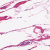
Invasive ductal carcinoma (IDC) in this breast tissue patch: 0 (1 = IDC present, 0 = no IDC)